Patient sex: F
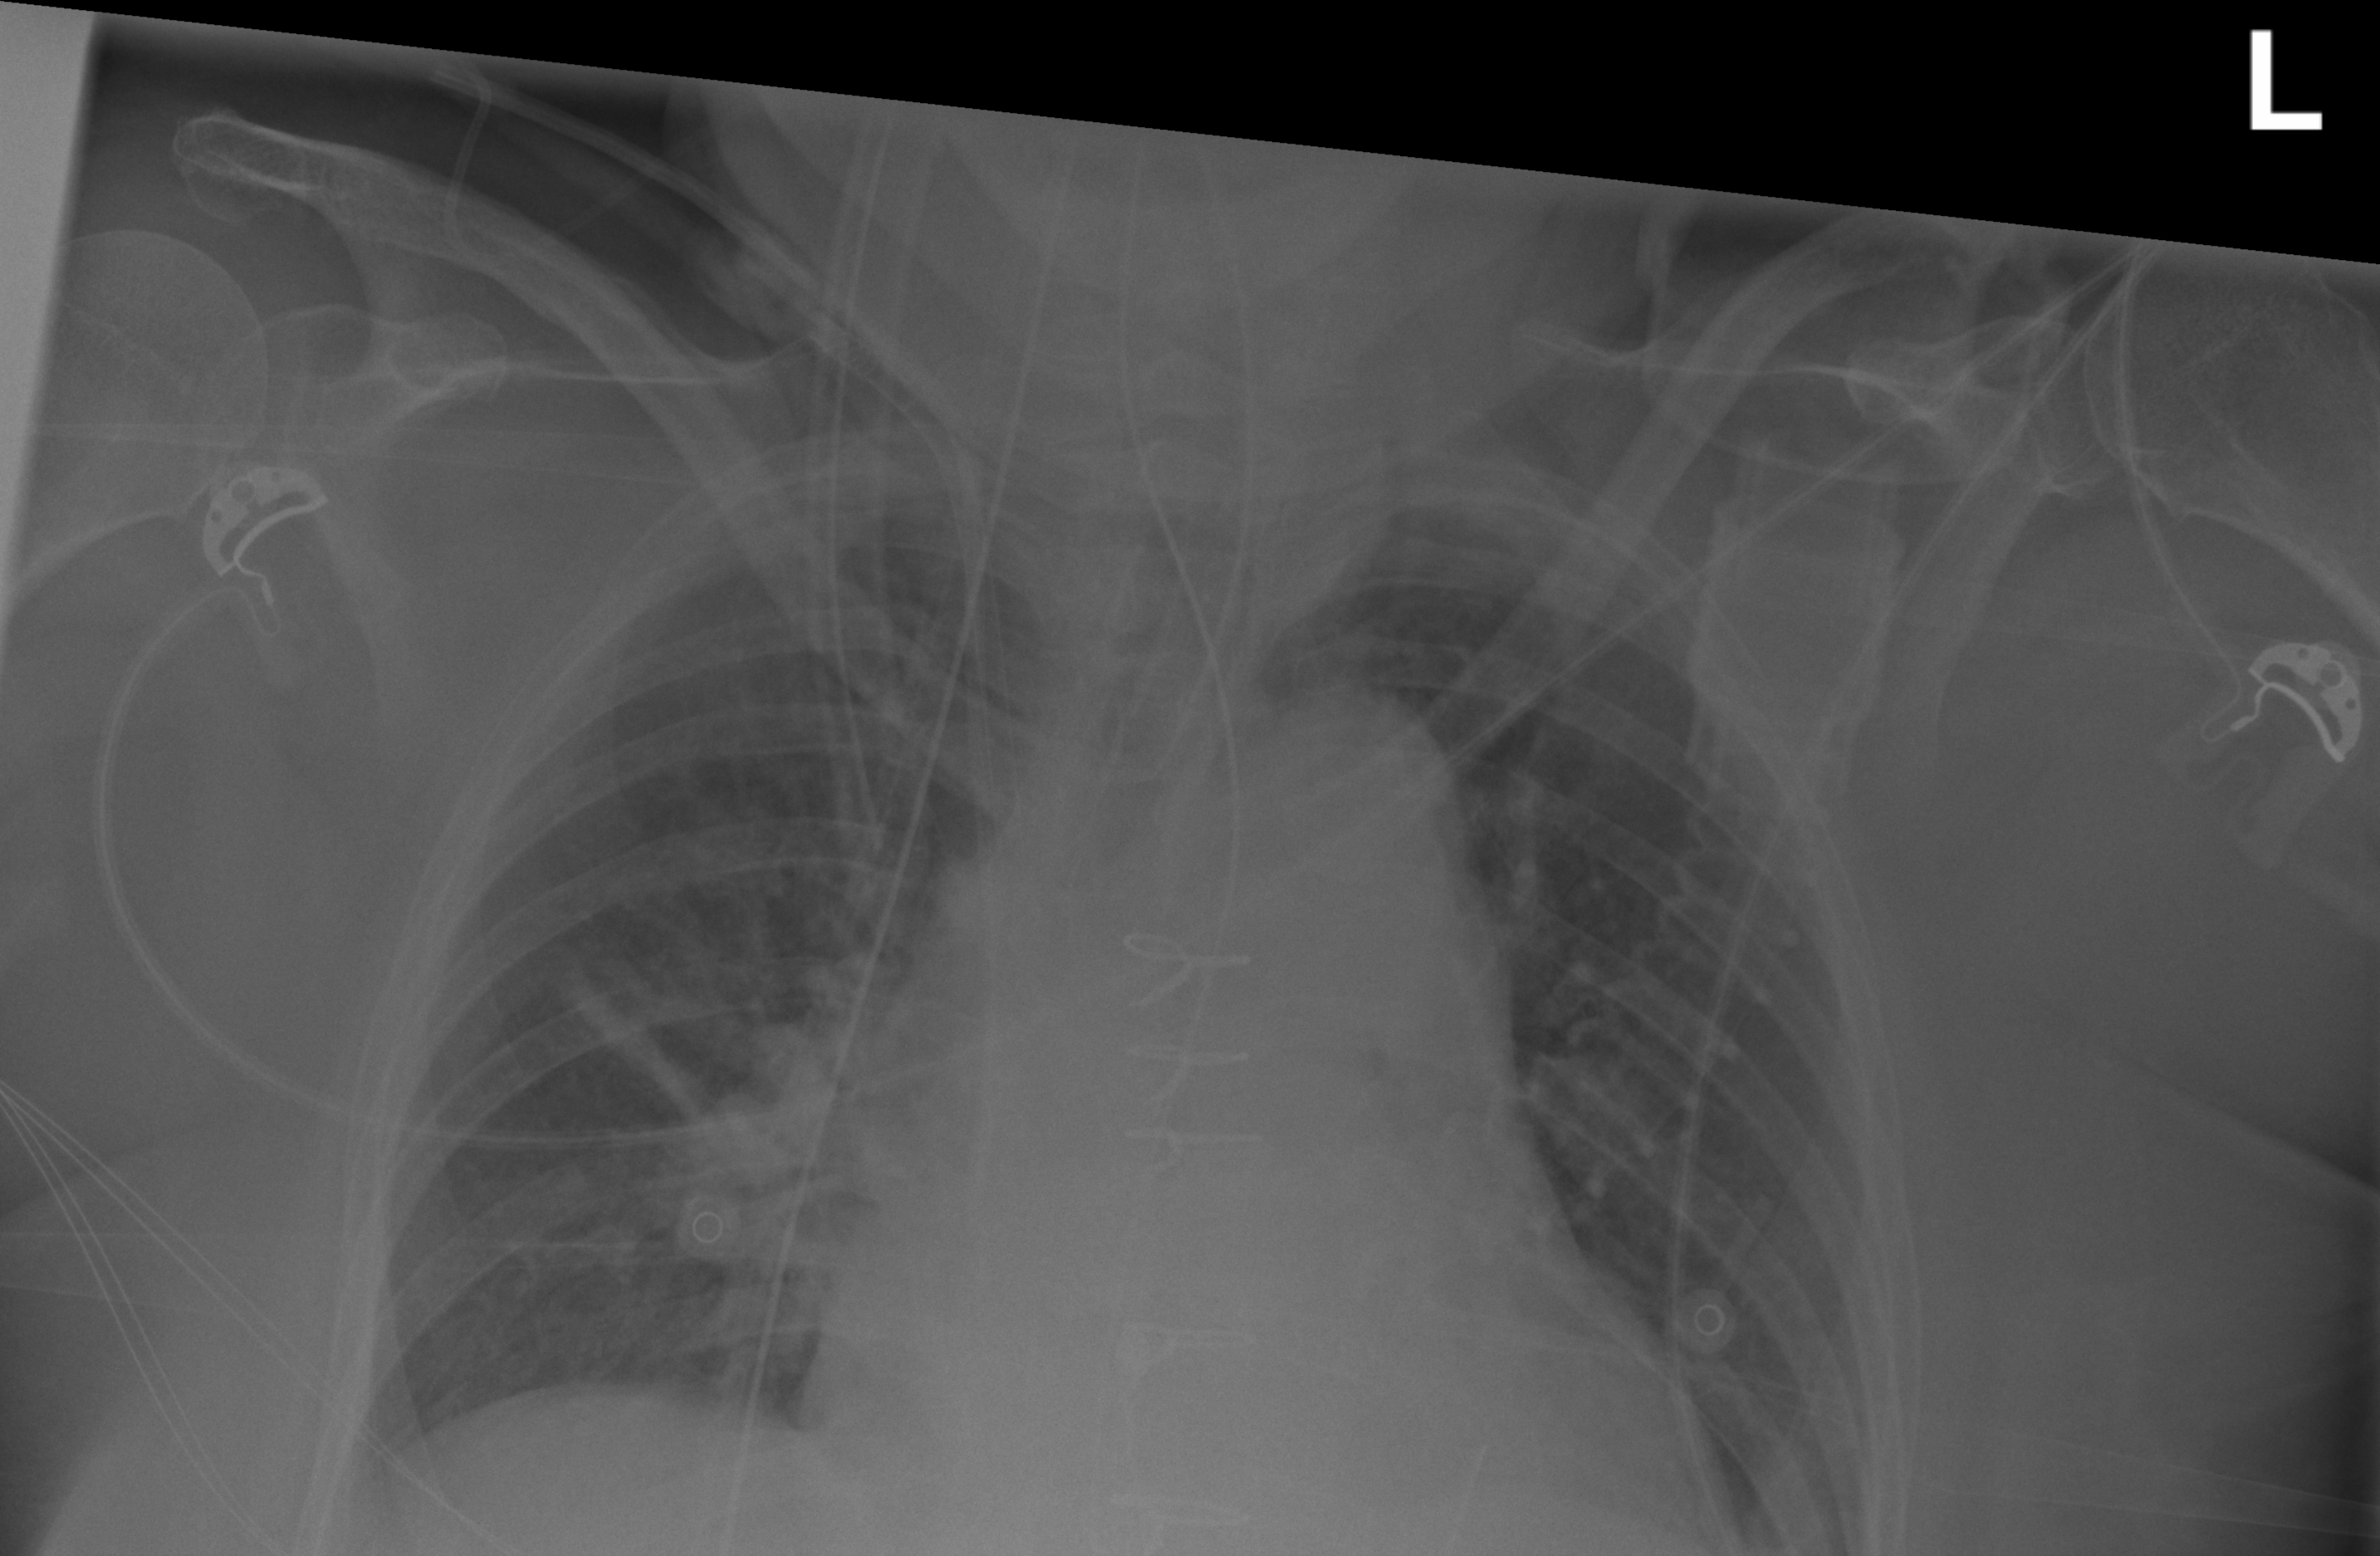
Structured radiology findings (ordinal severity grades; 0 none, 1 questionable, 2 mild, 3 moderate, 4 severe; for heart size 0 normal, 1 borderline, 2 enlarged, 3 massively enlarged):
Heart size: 1
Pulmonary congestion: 0
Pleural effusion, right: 0
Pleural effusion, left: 0
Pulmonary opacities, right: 0
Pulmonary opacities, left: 0
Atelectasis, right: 0
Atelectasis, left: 2